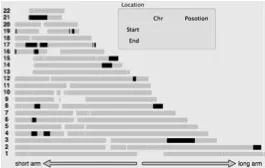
Pedigree chart, homozygosity mapping, and capillary sequencing. B. Black bar indicates IBD. Relatively long segments of IBD exist on chromosomes 3, 17, and 21.
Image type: pathology (immunostaining)